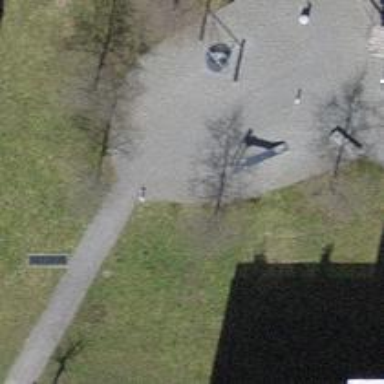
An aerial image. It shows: Playground area for leisure land.